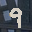
Label: 9